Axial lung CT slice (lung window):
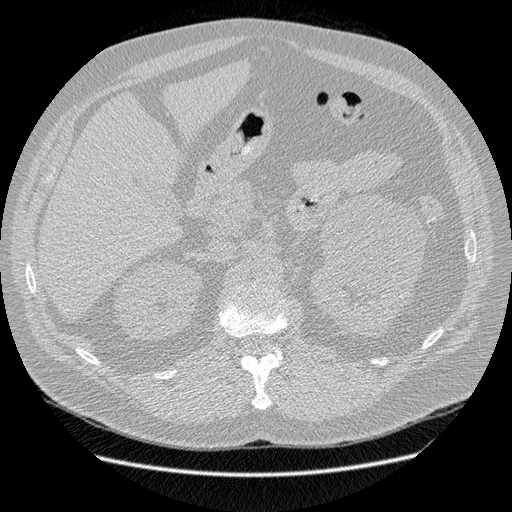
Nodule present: no